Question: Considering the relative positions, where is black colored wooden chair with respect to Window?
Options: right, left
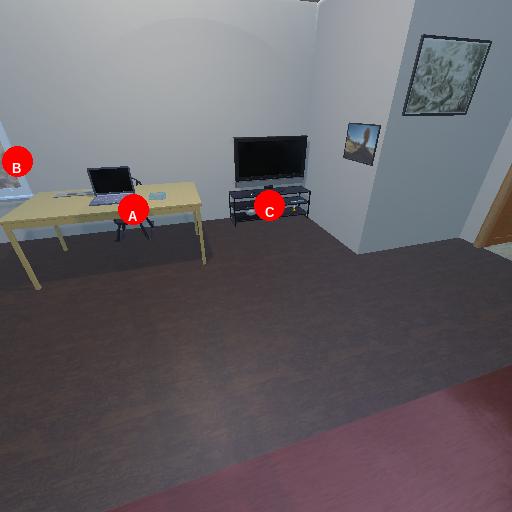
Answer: right